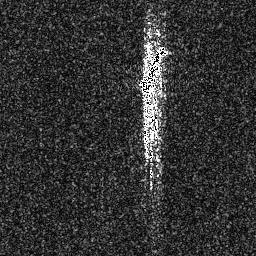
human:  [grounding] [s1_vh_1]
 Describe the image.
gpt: In the satellite image, there is  <ref>1 medium ship </ref> <box>[[53, 16, 65, 37, 0]]</box> located at top.